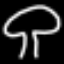
Label: mushroom